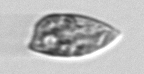
Label: Prorocentrum_dentatum